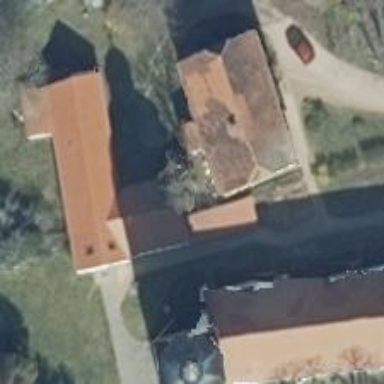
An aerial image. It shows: Historic building.